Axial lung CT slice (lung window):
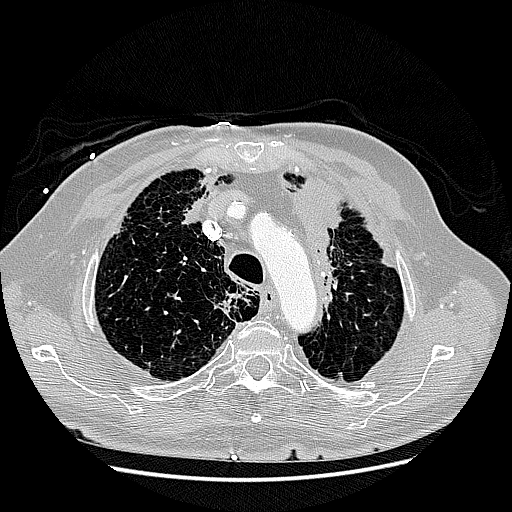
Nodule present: no